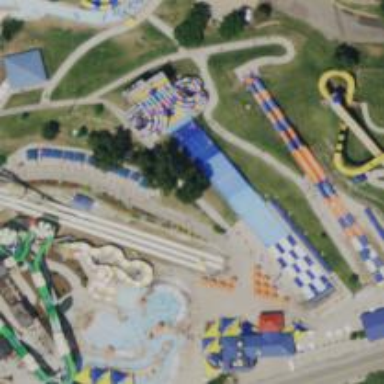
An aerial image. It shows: Water slide attraction.